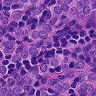
Metastatic tissue present: yes